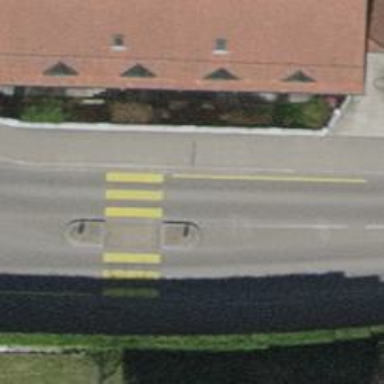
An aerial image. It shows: Marked zebra crossing with island in the middle.